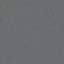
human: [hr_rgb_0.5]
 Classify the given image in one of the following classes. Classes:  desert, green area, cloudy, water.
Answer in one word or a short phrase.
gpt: water